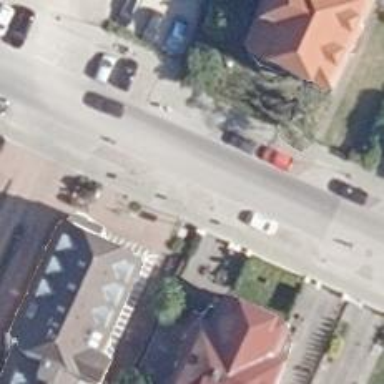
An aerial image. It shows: Motorcycle parking area.